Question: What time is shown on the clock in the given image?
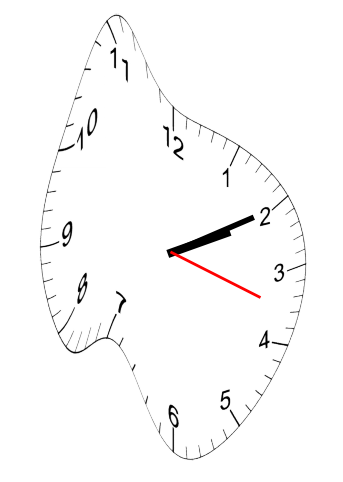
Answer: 02:10:18